Field crop: maize
Growth stage: 2
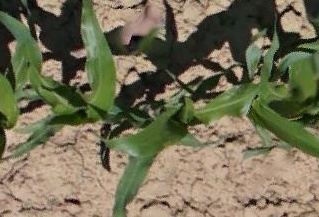
Species: maize